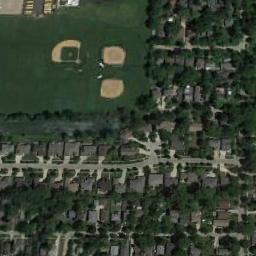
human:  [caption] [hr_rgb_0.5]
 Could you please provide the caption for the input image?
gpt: There is a baseball diamond in the left corner of many houses .

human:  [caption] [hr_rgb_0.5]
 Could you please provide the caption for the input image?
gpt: Three baseball diamonds are surrounded by many buildings and trees .

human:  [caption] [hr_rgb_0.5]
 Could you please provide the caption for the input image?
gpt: Three baseball diamonds of different sizes on the lawn and the residential area around them .

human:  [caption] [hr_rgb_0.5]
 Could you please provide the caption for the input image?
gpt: There are five baseball fields in this picture .

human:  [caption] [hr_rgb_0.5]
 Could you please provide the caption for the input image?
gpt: Many buildings are next to  the baseball diamond .